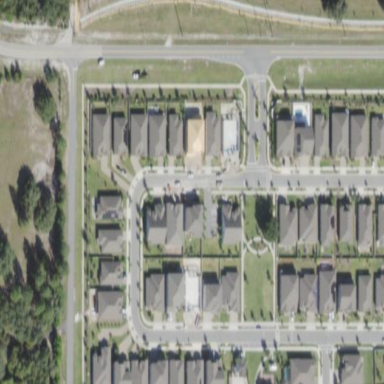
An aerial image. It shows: Sidewalk along the footway.